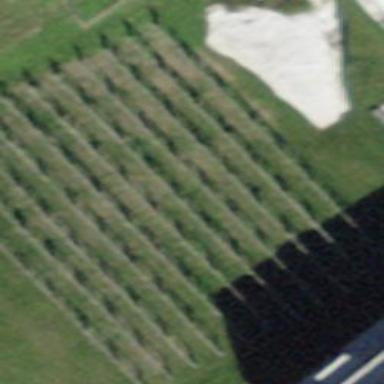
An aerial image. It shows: Vineyard growing grapes.